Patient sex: M
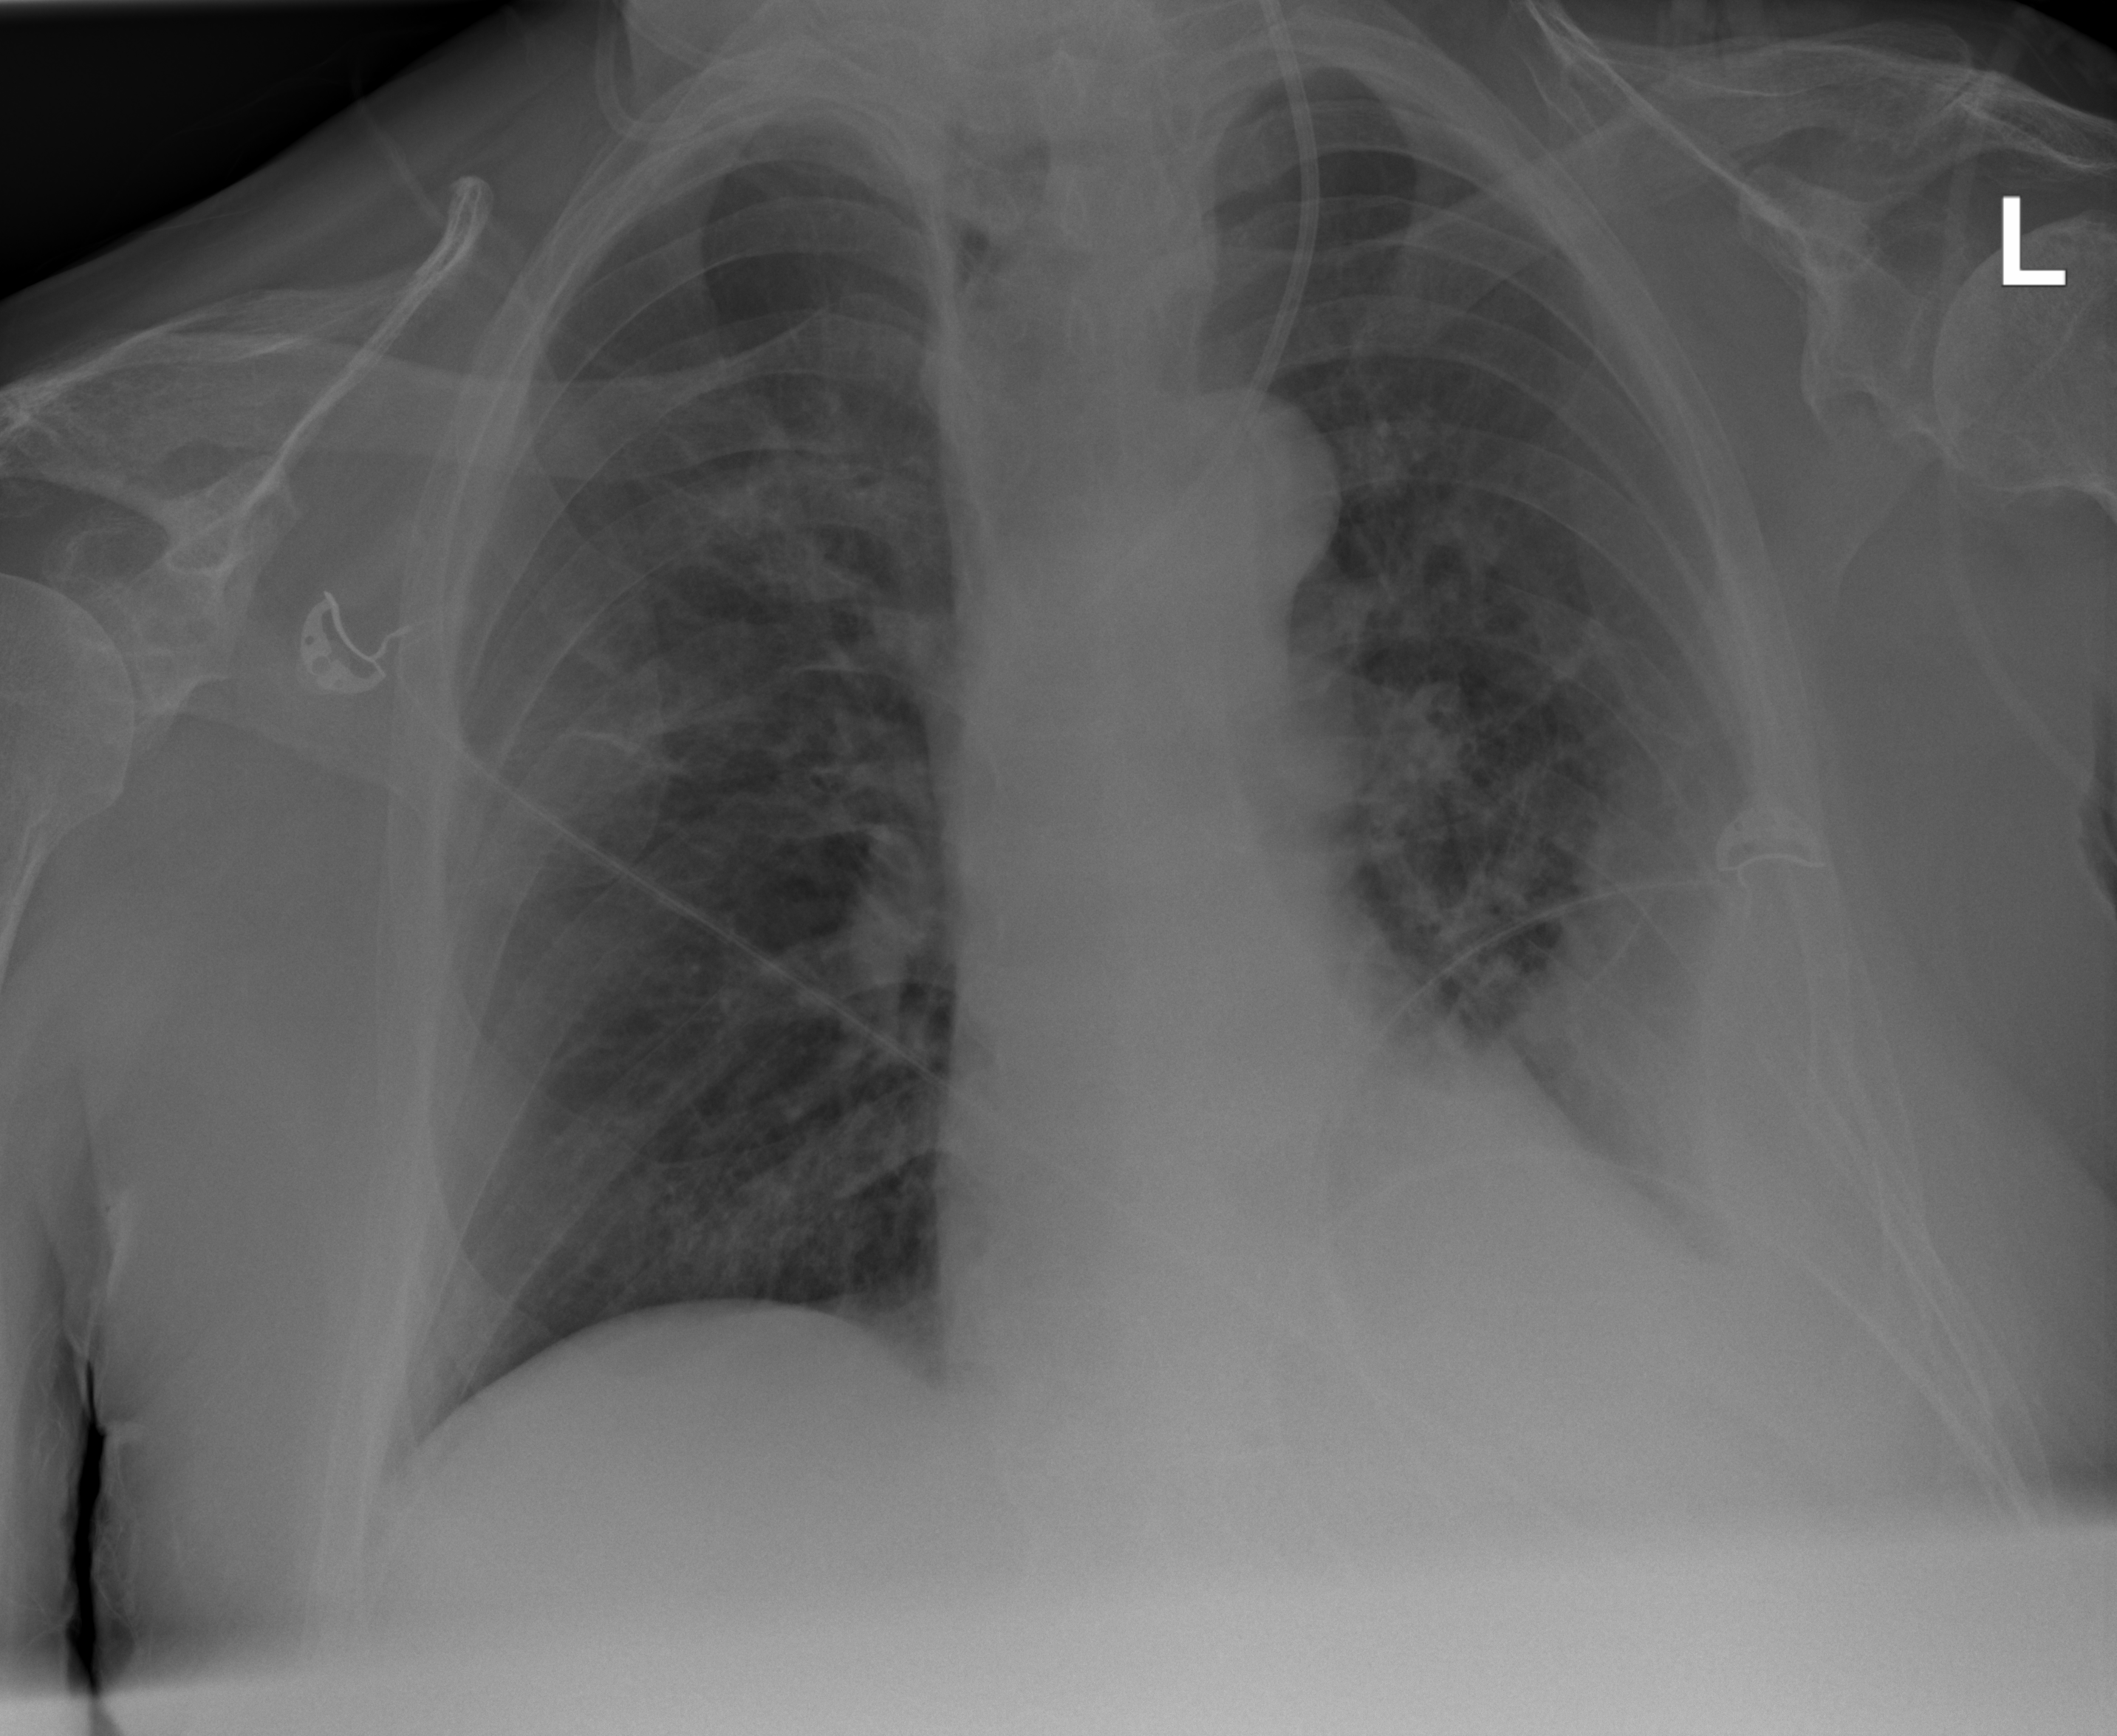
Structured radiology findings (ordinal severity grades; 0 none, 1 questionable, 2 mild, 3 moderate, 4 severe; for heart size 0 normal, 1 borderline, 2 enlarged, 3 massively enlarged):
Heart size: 0
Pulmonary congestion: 2
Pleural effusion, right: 0
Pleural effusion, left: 3
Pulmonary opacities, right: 0
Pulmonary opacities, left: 0
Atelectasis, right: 0
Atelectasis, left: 3